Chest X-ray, PA view. Patient: 66 years old, sex F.
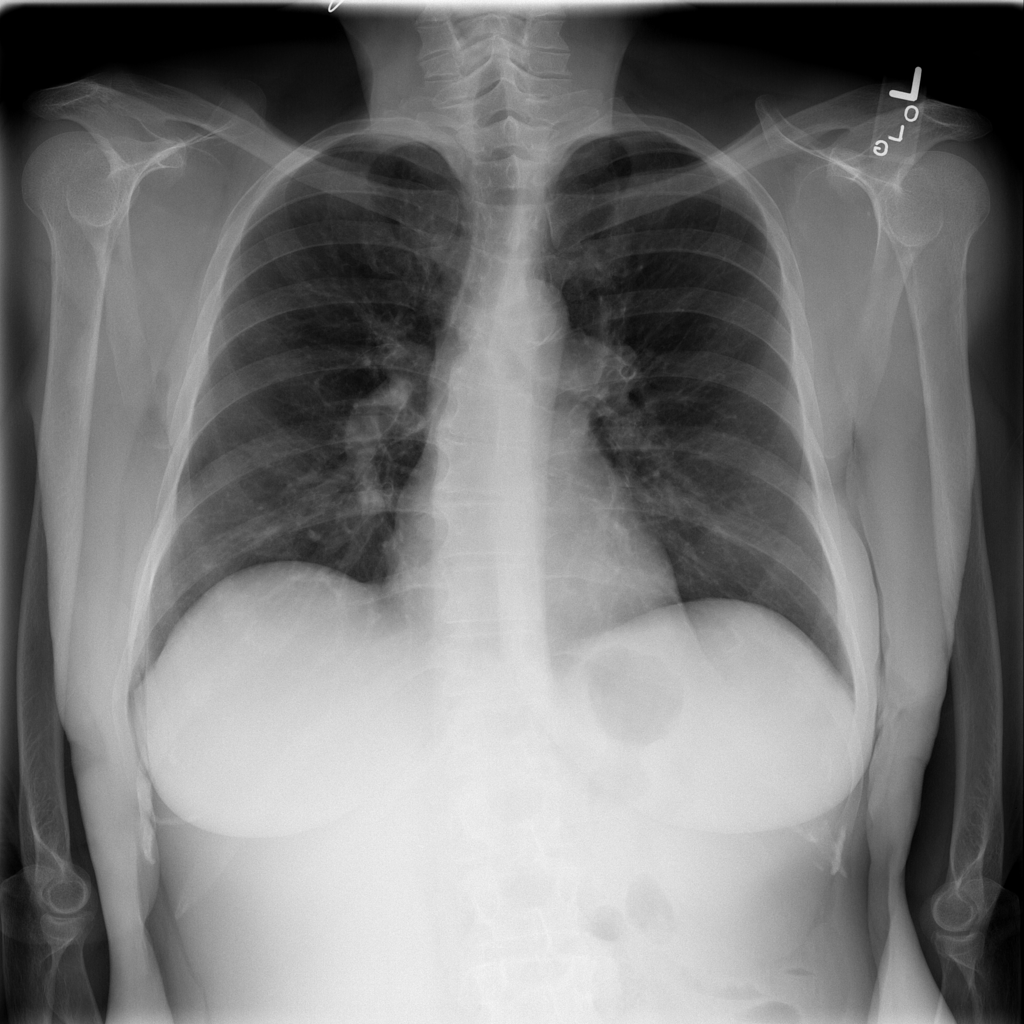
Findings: No Finding